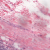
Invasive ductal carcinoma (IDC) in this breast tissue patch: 0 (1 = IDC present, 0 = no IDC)